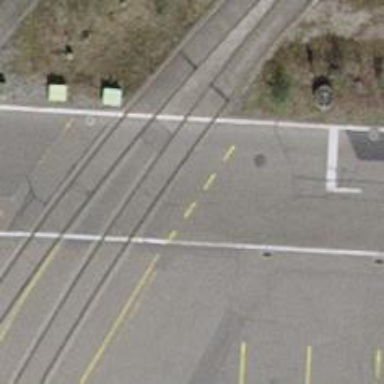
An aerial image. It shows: Railway level crossing.